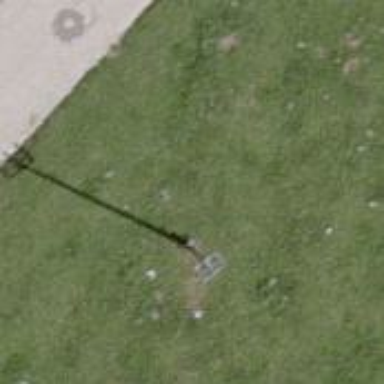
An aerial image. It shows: Pole with three cables attached.